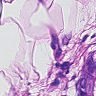
Metastatic tissue present: yes